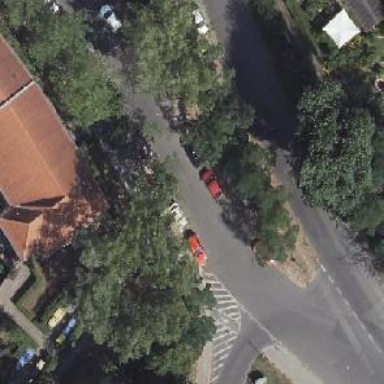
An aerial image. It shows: Footway.